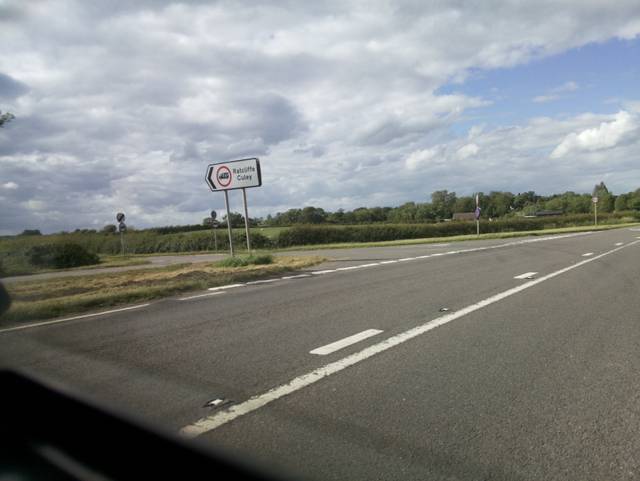
Region: United Kingdom
Coordinates: 52.598, -1.478